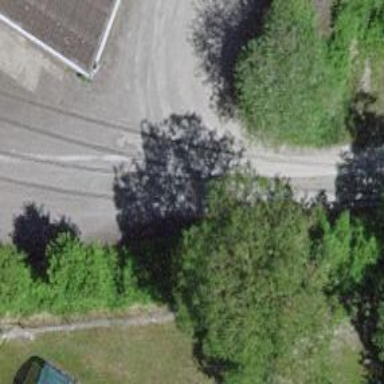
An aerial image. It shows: Disused railway spur with single track.